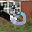
Label: 6